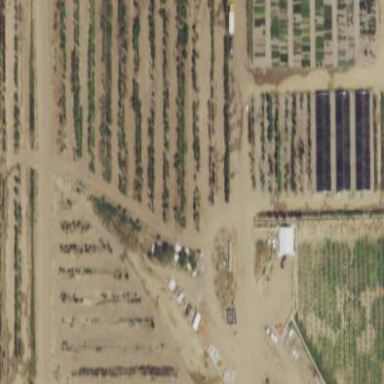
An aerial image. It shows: Plant nursery.